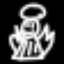
Label: angel